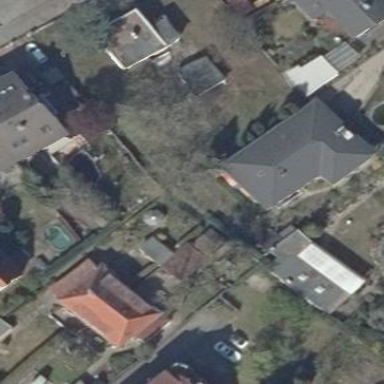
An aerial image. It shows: Detached building with hipped roof.